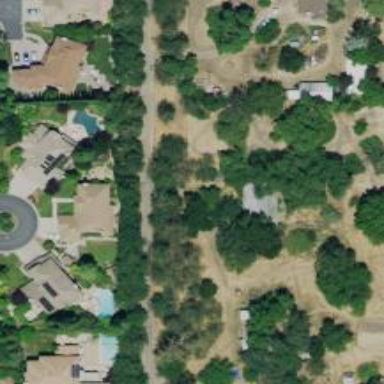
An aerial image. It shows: Residential road.